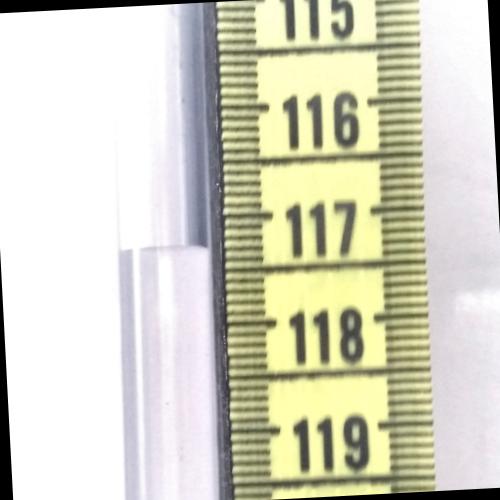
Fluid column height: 117.3 cm